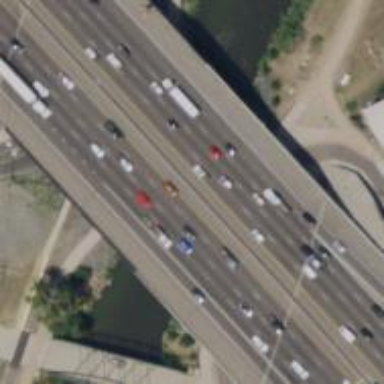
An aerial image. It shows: Motorway bridge with asphalt surface.